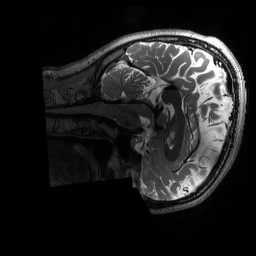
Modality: T2w
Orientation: sagittal
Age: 24
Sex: female
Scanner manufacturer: siemens
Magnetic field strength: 3 T
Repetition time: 3.2 s
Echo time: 0.563 s